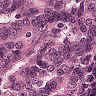
Metastatic tissue present: yes